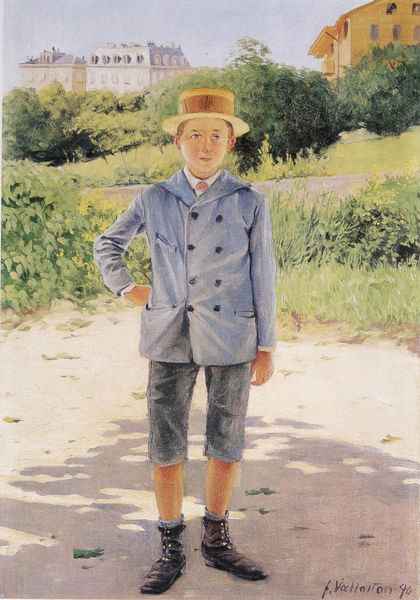
Titel: Portrait du jeune Delisle, Bildnis des jungen Delisle
Künstler: Félix Vallotton
Institution: (Privatsammlung)
Schlagwörter: baum, blau, blätter, gemälde, hand, himmel, schatten, bäume, gelb, grün, landschaft, sand, stadt, braun, elegant, fenster, frankreich, grau, hell, hintergrund, hut, licht, orange, pastell, schwarz, straße, weiss, ölbild, blick, dach, gebäude, gras, haus, park, rasen, schloss, weg, wiese, malerei, alt, anzug, hemd, hose, jacke, band, barock, falten, gesicht, kragen, mensch, bildnis, hände, portrait, porträt, signatur, öl, erde, gräser, häuser, busch, büsche, gebüsch, sonne, sträucher, boden, haare, realismus, reich, kind, pflanzen, ohren, garten, beine, hellblau, adlig, lächeln, sommer, vallotton, valloton, ort, haltung, schuhe, schule, hosen, jungen, vallaton, dächer, klein, signiert, platz, strohhut, krawatte, hutband, datum, socken, junge, knie, waden, knöpfe, jackett, krempe, sonnenhut, frühling, außen, helligkeit, knabe, bub, uniform, stiefel, tasche, kurz, sonntag, kravatte, feiertag, schlips, bürgerlich, signatru, siedlung, schnürschuhe, adliger, ganzkörperporträt, schüler, taschen, geknöpft, acht, vorstadt, kniehose, lederstiefel, abgetragen, kurze hosen, shorts, datiert, kurze hose, amre, doppelreiher, stiefeletten, schuluniform, strhhut, lederschuhe, sonntagsgewand, zweireihig, edouard, june, obeine, valloiton, wadenfrei, 1900, 1890, eduard vallaton, les nabis, realissmus, kraeatte, wwg, büscje